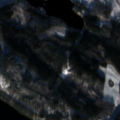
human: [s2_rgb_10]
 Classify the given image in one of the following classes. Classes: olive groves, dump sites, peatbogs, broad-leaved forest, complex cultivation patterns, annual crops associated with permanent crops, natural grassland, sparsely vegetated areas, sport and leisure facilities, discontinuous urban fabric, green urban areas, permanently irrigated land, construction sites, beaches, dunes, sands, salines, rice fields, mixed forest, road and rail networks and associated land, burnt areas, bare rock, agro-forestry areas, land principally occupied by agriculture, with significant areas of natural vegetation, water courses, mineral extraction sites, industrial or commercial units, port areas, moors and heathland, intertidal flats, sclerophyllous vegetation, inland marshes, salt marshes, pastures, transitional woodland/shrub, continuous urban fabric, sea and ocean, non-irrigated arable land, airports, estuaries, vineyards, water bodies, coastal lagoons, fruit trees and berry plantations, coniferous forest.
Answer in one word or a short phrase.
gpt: non-irrigated arable land, mixed forest, water bodies